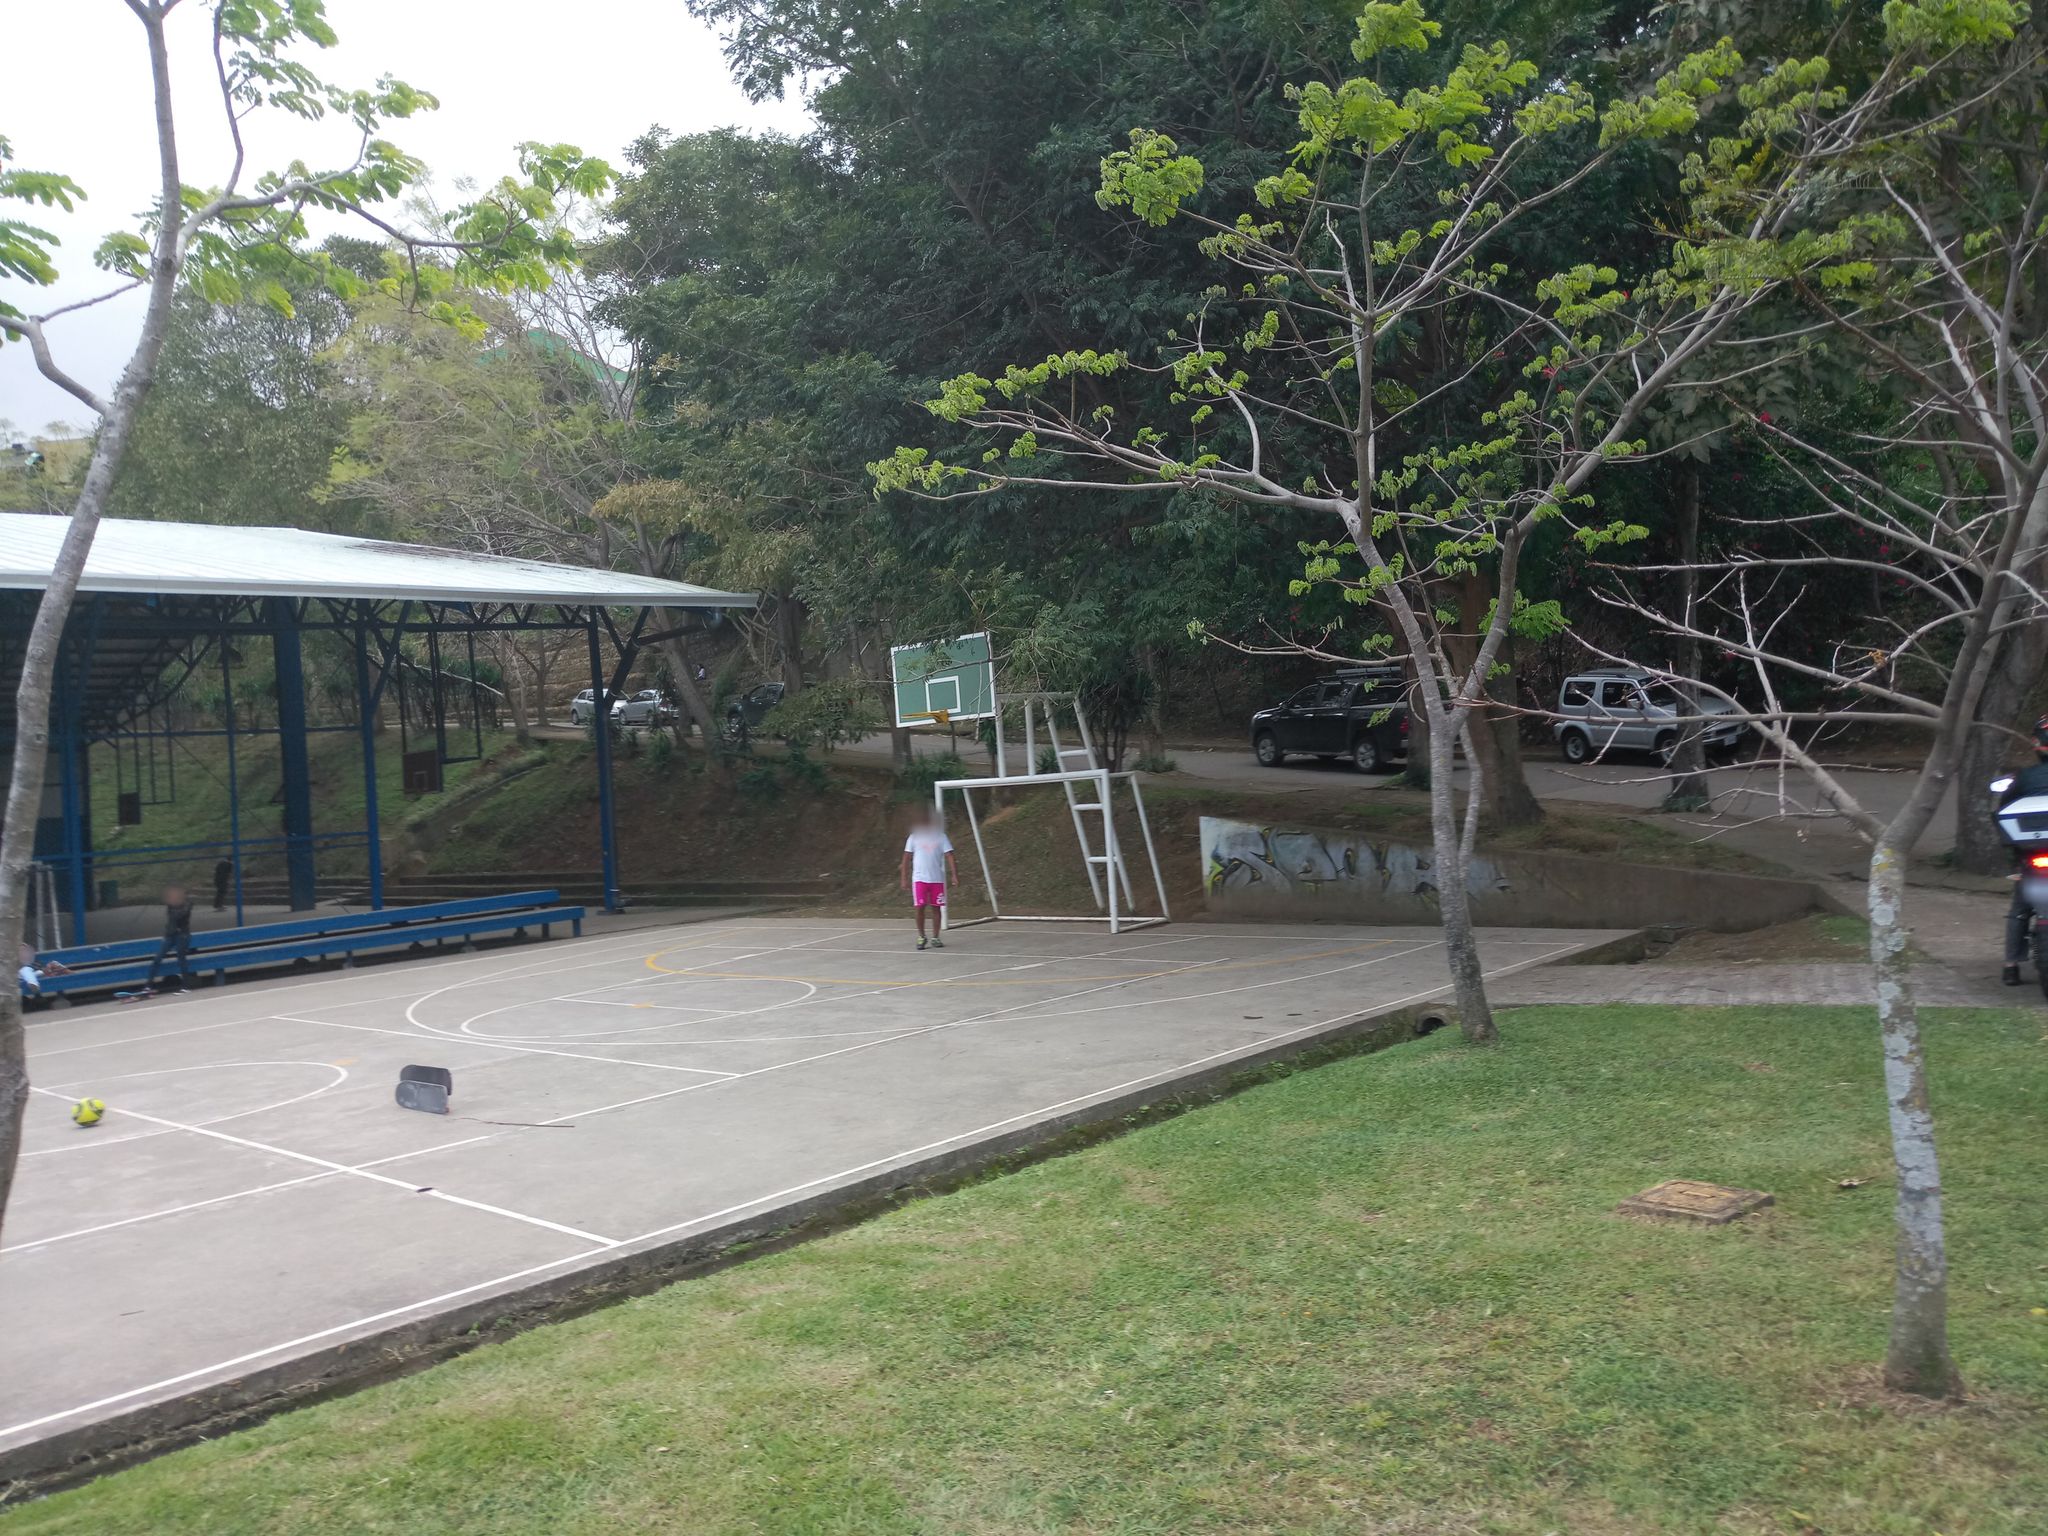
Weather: clear
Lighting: day
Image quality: good
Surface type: walking surface
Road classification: unclassified, service
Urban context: urban centre
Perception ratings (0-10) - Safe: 1.79, Lively: 6.84, Beautiful: 7.21, Boring: 4.81, Depressing: 3.68, Wealthy: 5.68